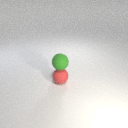
small red rubber sphere below small green rubber sphere